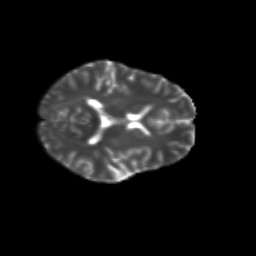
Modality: T2w
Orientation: axial
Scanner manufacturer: siemens
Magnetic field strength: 3 T
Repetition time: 9.2 s
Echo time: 0.084 s